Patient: sex M, age 47
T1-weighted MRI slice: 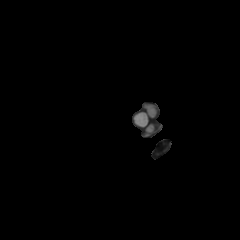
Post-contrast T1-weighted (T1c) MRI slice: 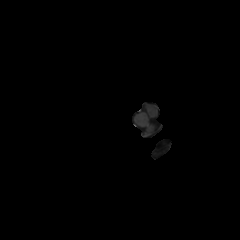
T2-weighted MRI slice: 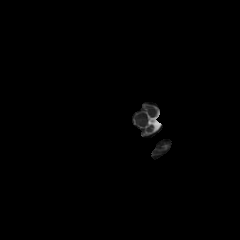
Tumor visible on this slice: no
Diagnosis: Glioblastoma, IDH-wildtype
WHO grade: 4